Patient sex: F
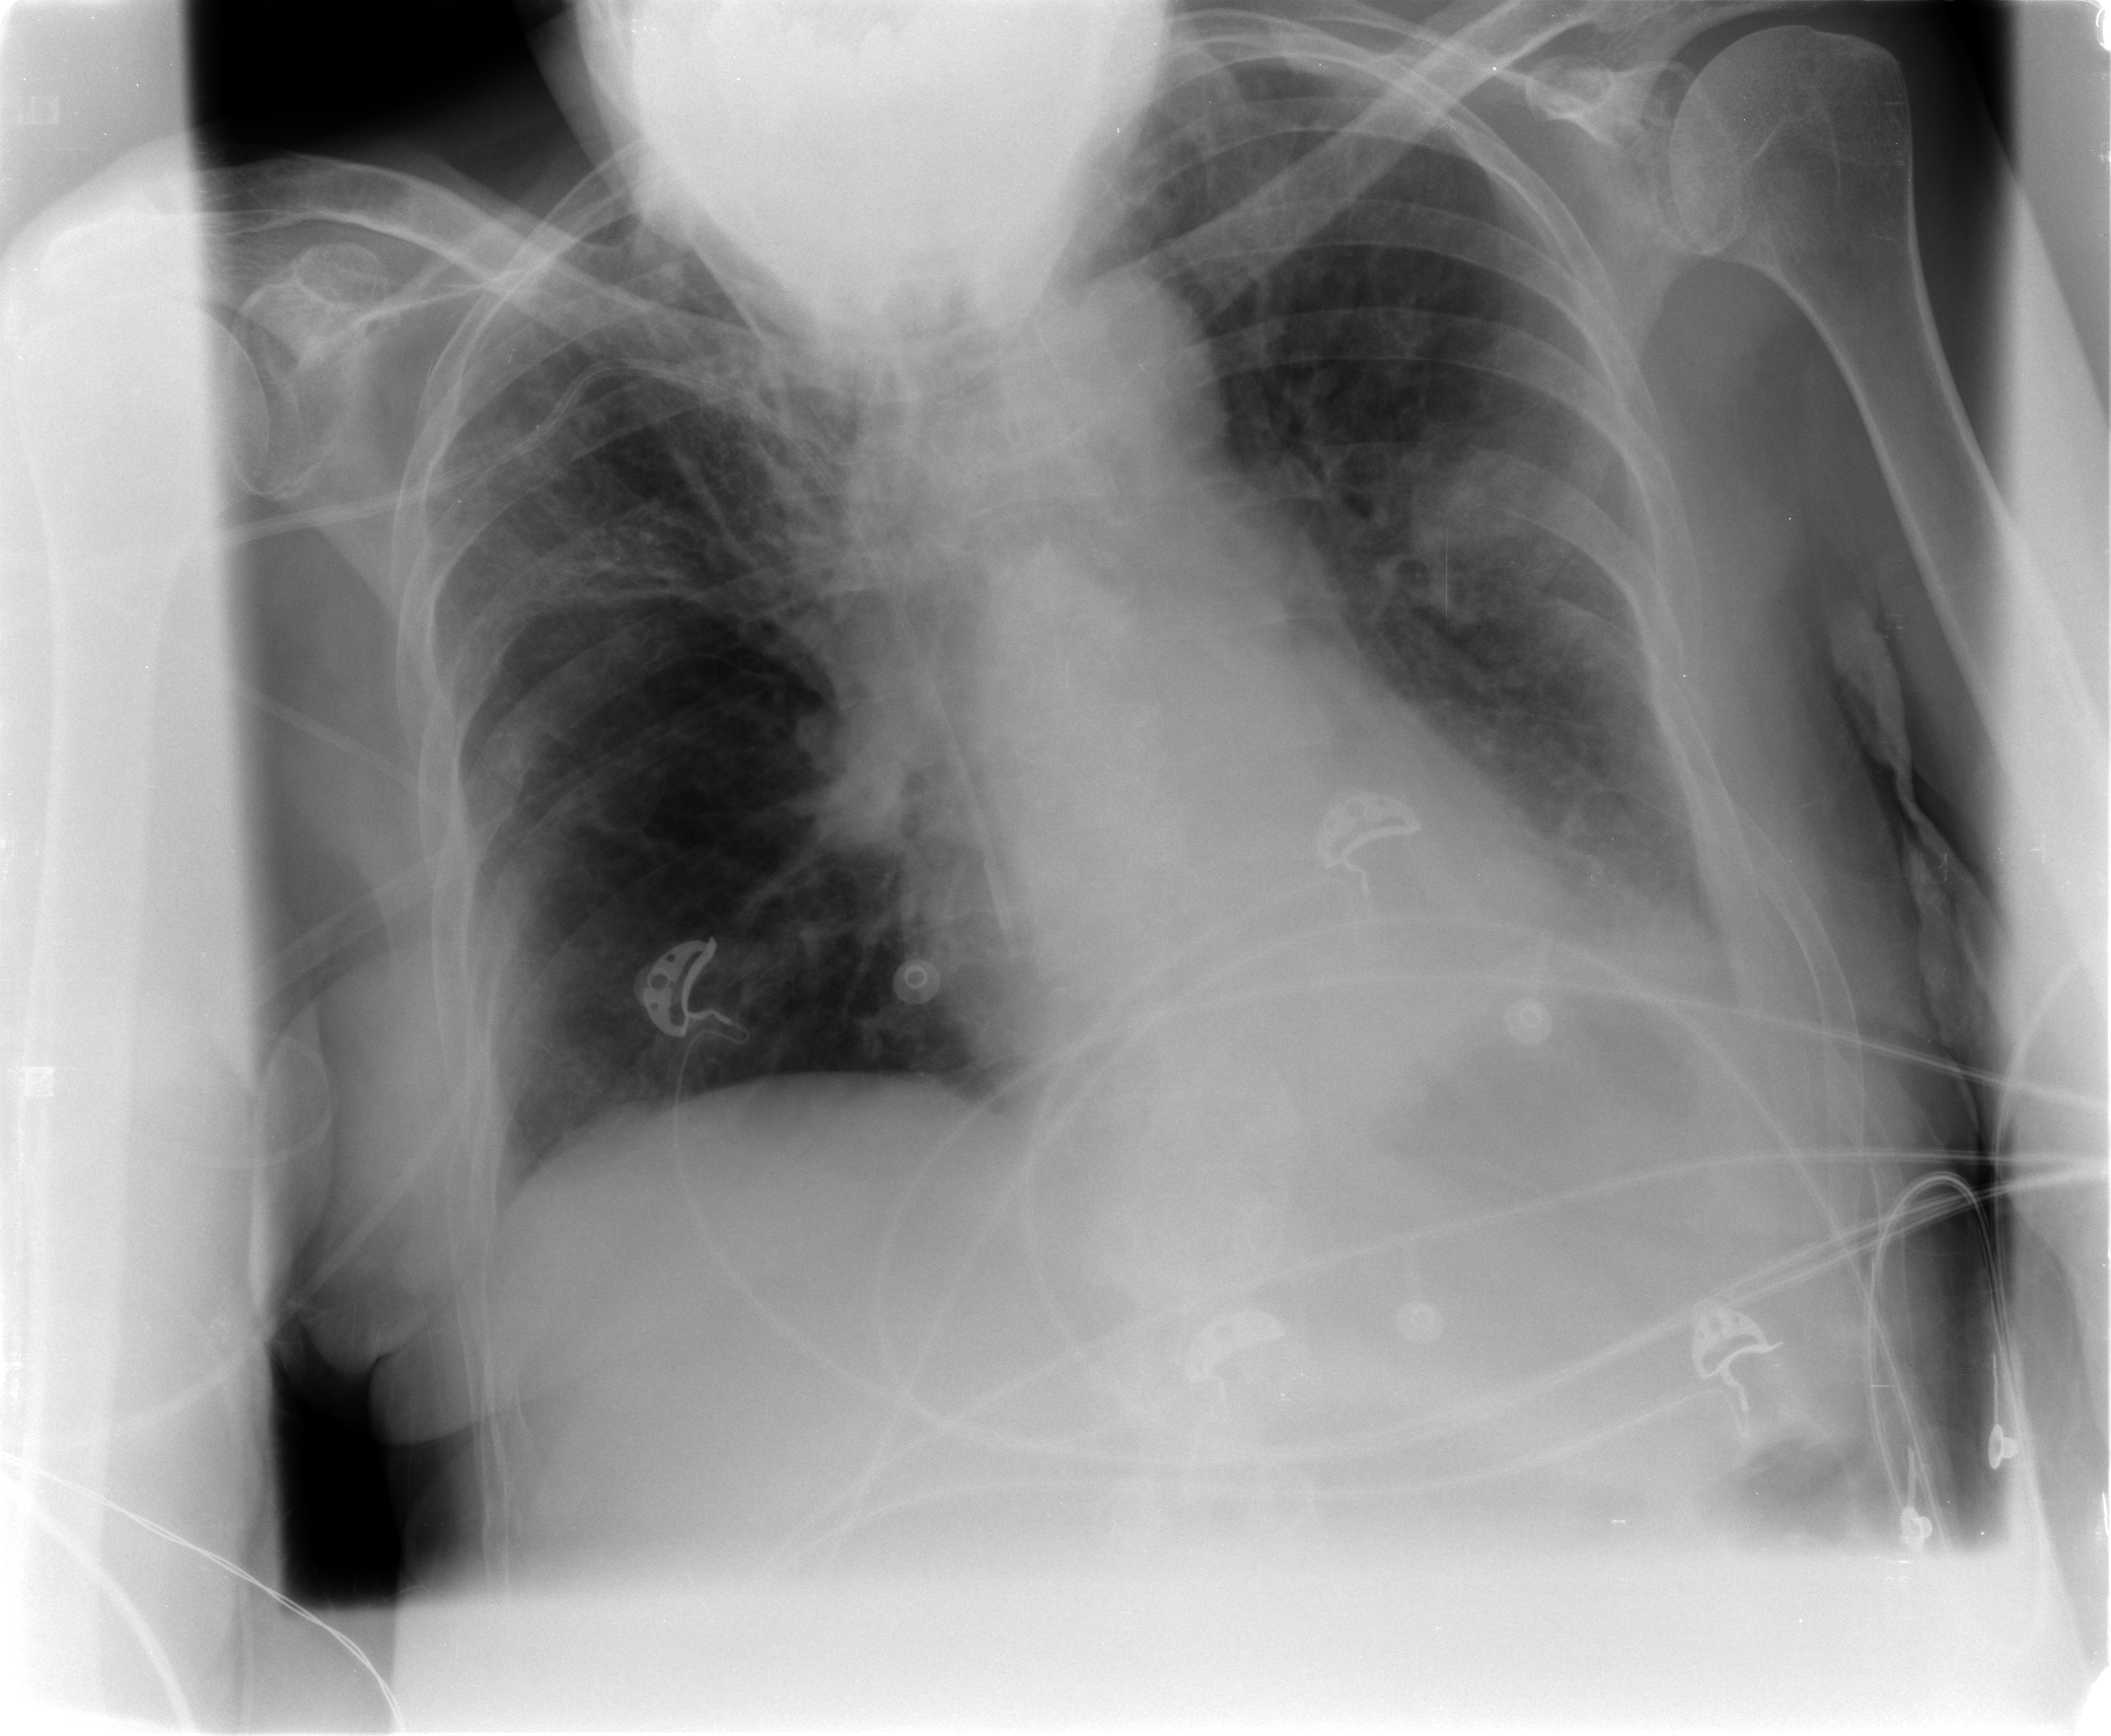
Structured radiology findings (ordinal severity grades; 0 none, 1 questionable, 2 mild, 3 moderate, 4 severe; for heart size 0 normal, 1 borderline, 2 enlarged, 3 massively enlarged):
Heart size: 0
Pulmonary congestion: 1
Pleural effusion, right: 1
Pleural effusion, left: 2
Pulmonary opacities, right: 1
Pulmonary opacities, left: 2
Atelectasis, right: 1
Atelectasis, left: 1